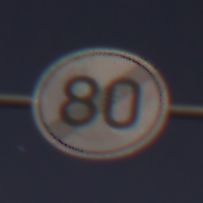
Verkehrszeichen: EndeGeschwindigkeit80
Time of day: Night
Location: Outdoor (Suburban)
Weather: PartlyCloudy
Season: NotSpecified
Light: Artificial